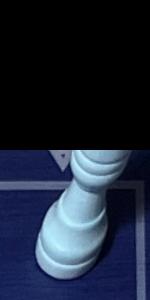
Label: Rook_White